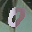
Label: 0